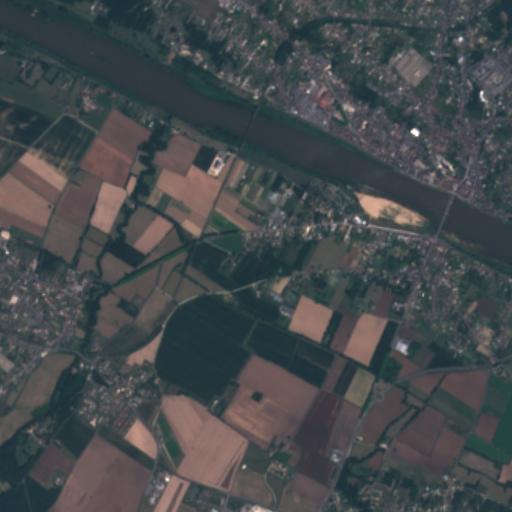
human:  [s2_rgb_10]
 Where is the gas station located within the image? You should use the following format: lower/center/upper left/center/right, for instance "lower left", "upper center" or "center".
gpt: The gas station is located in the upper center of the image.
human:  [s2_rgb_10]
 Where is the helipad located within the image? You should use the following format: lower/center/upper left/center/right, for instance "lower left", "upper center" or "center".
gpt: The helipad is located in the upper right of the image.
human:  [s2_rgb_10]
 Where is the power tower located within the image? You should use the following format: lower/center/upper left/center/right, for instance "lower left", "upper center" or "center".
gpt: The power tower is located in the upper left of the image.
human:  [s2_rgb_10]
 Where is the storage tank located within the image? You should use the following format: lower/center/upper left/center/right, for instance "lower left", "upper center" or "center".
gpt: The storage tank is located in the upper center of the image.
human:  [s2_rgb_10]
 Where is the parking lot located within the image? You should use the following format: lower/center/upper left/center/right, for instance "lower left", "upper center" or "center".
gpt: There is no parking lot in the image.